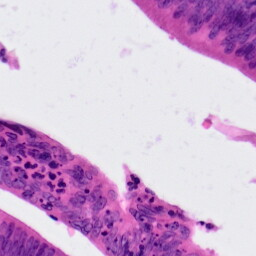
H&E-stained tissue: Colon